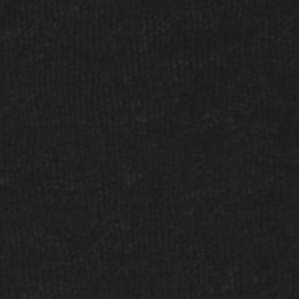
Label: frost